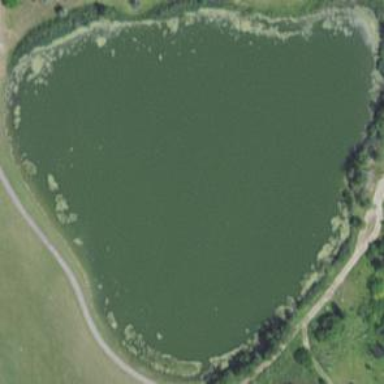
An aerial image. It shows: Pond surrounded by natural water.